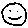
Label: smiley face